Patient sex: M
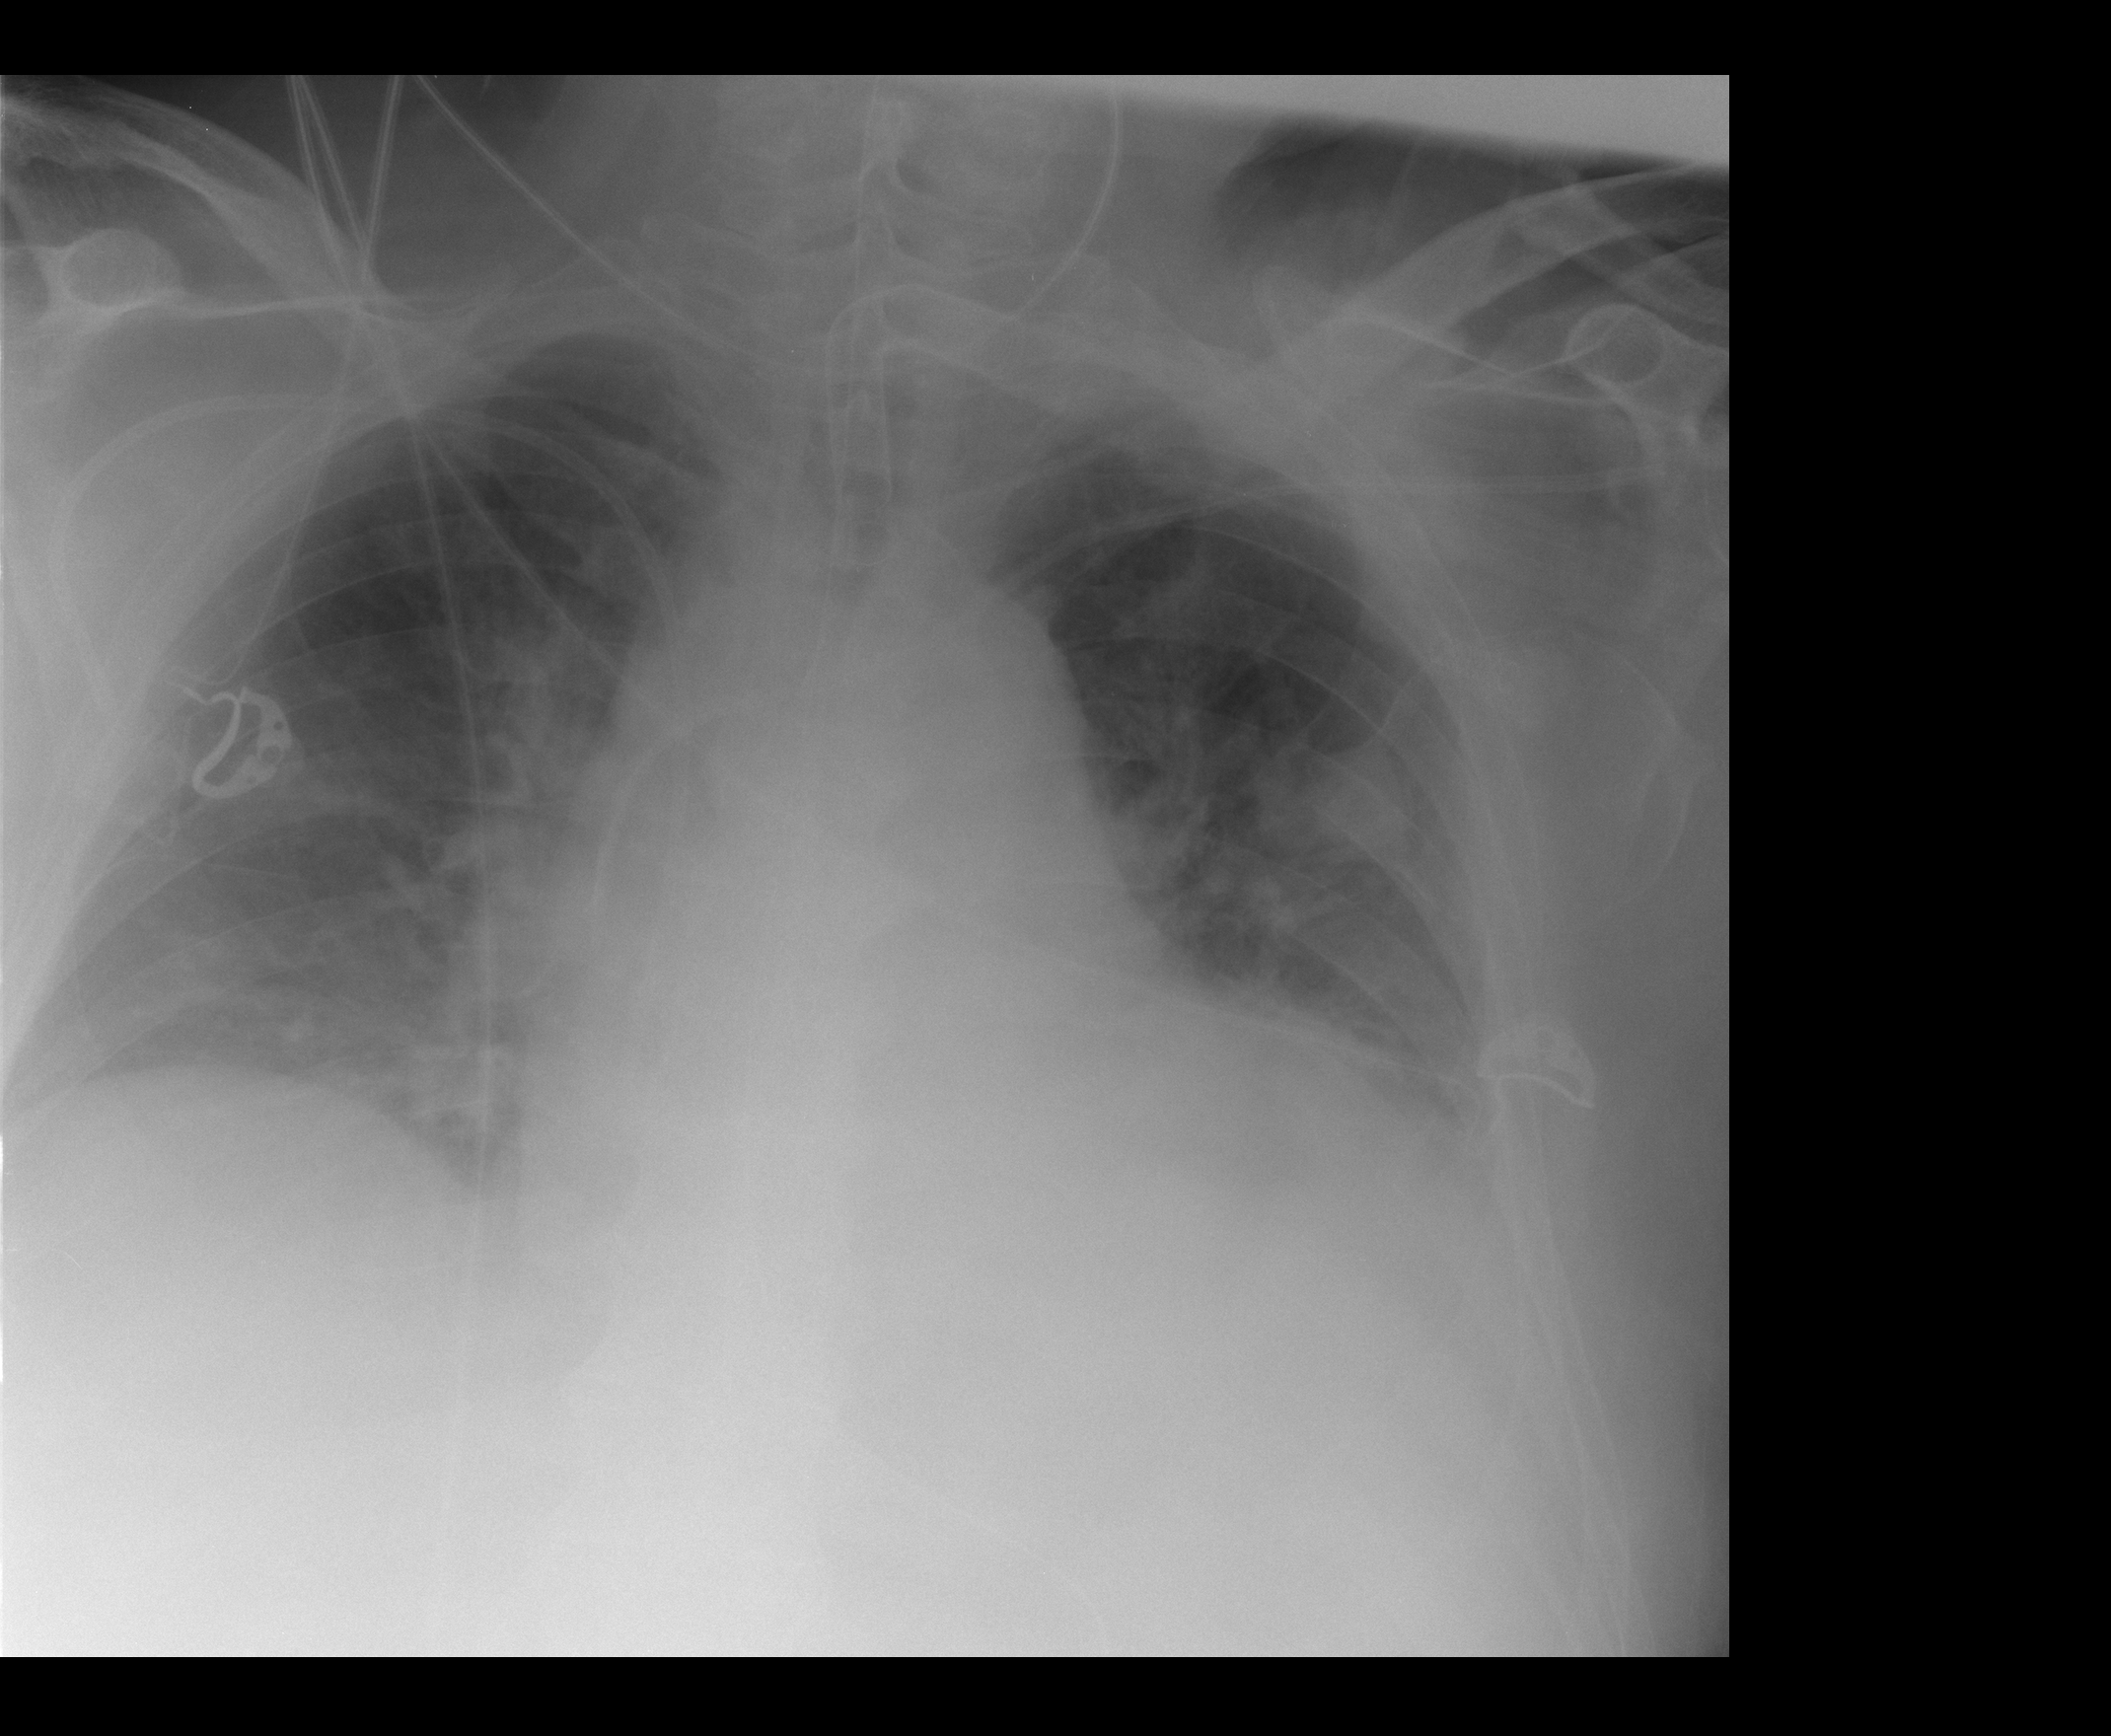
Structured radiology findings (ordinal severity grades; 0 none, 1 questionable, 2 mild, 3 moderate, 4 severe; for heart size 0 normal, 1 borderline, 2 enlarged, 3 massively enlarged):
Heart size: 2
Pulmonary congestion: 2
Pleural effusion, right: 1
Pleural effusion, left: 1
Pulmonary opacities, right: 1
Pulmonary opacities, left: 2
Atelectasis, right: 1
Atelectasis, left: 2